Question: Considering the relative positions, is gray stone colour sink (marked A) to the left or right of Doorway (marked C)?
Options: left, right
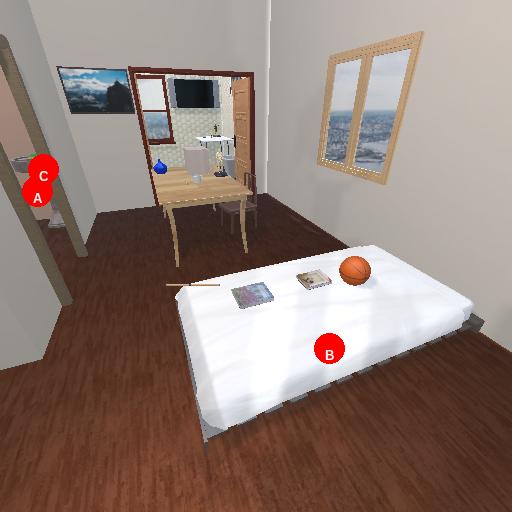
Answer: left